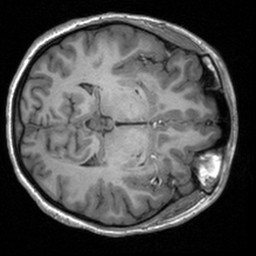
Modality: T1w
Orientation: axial
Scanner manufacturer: siemens
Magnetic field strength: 3 T
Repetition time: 1.9 s
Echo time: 0.00226 s